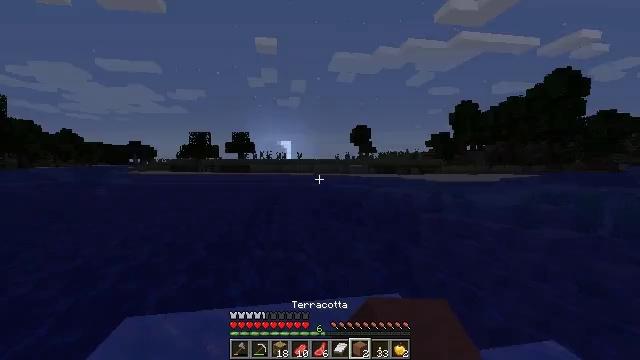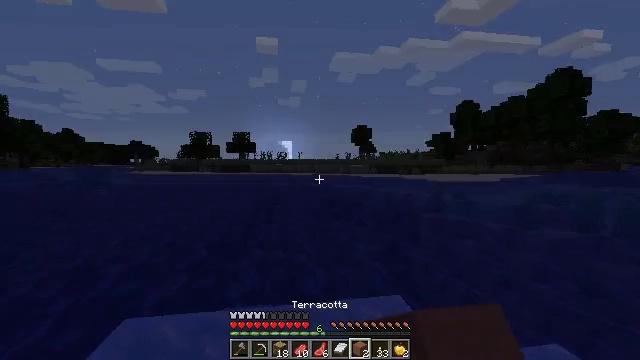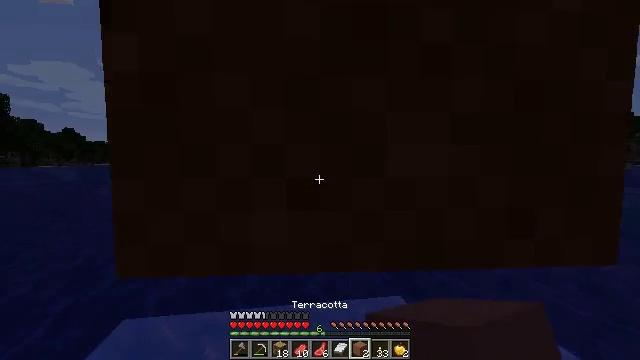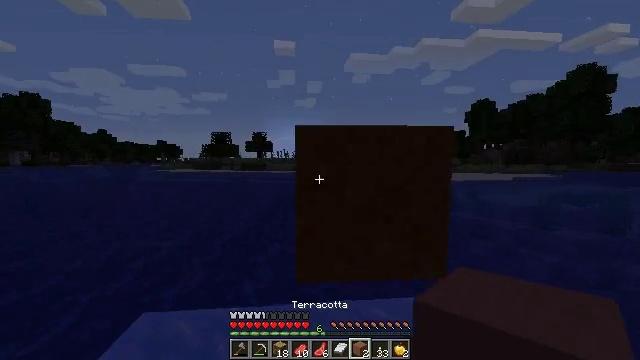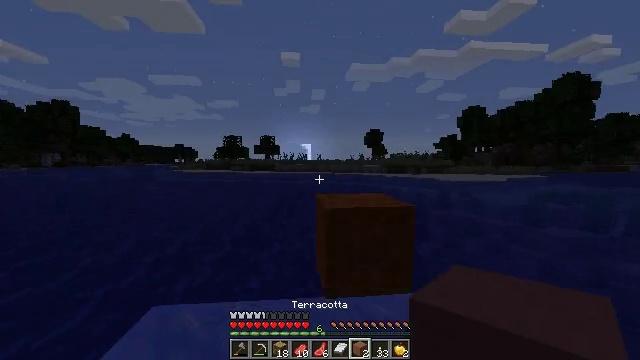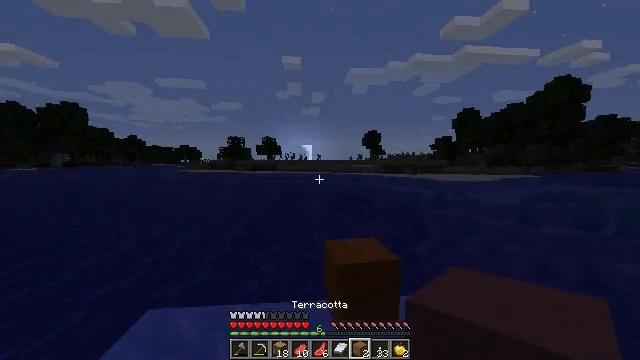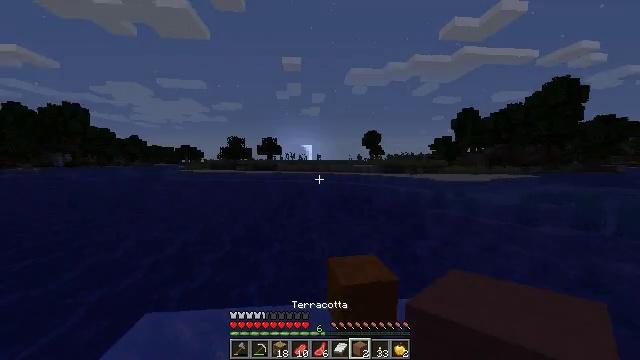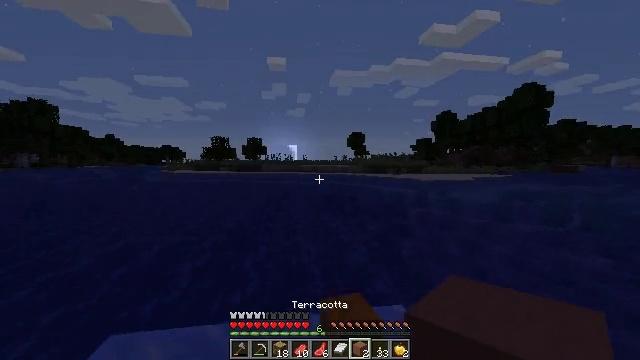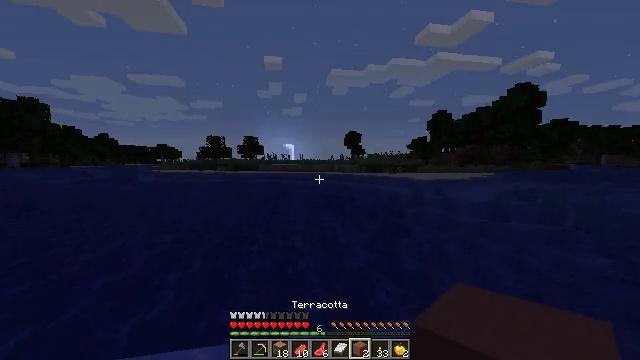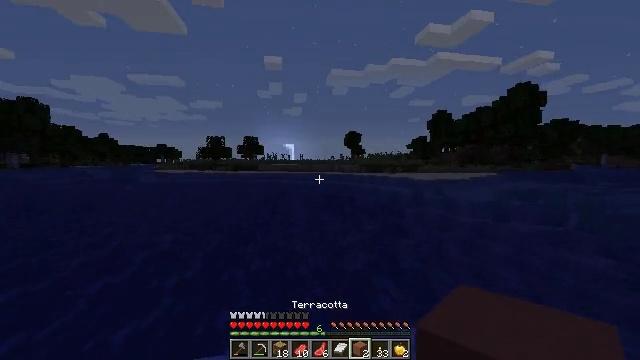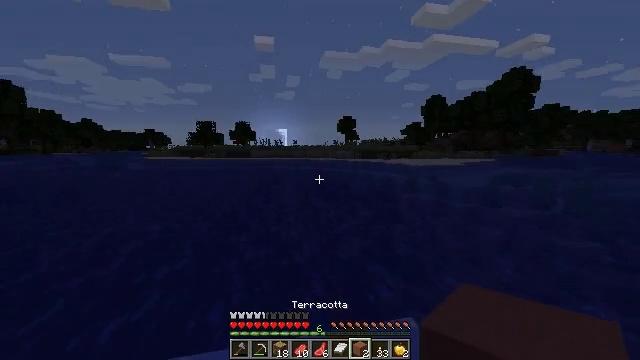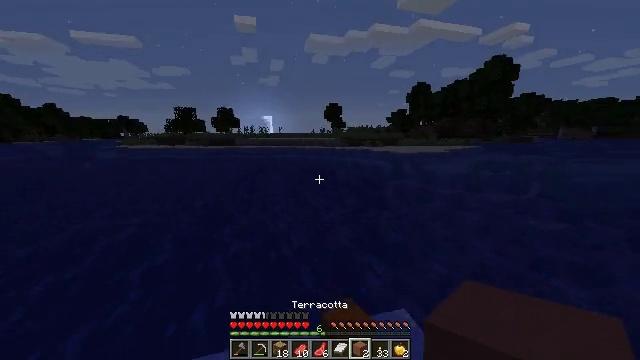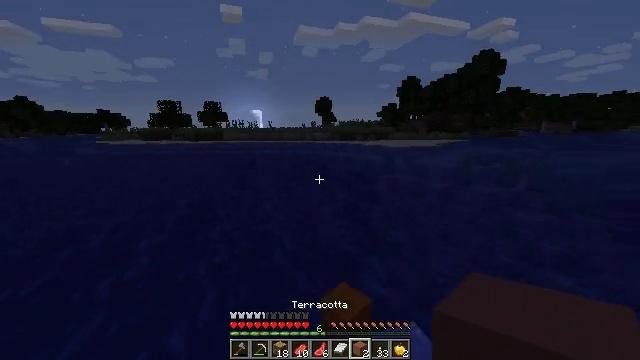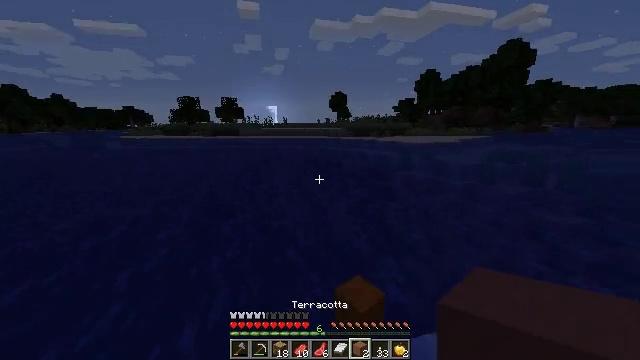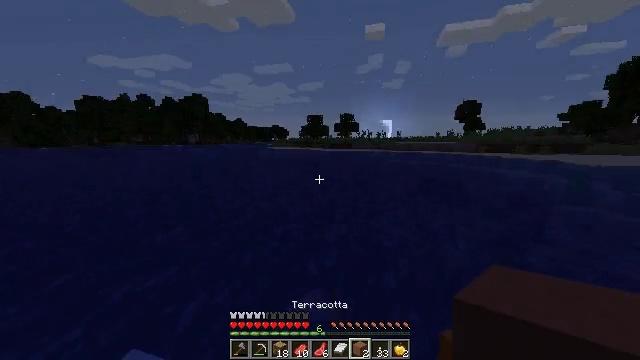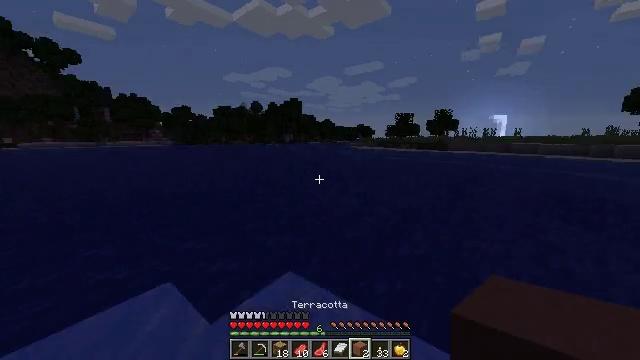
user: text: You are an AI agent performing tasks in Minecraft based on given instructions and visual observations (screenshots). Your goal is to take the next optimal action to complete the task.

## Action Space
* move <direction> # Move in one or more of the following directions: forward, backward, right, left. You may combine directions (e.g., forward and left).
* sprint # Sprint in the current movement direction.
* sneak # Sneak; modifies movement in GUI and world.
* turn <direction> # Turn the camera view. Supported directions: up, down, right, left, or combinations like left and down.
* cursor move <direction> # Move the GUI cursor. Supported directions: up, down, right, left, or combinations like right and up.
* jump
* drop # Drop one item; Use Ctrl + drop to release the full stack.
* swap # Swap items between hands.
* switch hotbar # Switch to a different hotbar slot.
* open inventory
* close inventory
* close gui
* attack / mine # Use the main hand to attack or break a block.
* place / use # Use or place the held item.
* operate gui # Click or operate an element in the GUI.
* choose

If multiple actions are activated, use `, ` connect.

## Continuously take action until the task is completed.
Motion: motion action
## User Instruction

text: Drop some sweet berries.
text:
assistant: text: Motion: move forward
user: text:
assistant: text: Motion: move forward, sprint
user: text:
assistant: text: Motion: move forward, sprint, turn left
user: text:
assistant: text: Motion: move forward, sprint
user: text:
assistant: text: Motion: move forward, sprint
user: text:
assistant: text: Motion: move forward, sprint
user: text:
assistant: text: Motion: move forward, sprint, turn right
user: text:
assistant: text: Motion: move forward, sprint
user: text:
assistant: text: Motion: move forward, sprint
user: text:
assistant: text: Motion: move forward, sprint, turn right and down
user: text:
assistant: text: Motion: move forward, sprint, turn right and down
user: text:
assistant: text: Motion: move forward, sprint, turn right and down
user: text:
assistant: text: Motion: move forward, sprint, turn left and down
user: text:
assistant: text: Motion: move forward and move left, sprint, turn left and up
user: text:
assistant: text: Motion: move forward and move left, sprint, turn left
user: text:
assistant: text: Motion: move forward and move left, sprint, turn left
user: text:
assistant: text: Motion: move forward and move left, sprint
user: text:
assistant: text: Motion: move forward and move left, sprint
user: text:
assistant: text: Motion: move forward, sprint
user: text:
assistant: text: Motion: move forward, sprint
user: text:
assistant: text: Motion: move forward, sprint
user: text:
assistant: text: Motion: move forward, sprint
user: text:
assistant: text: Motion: move forward, sprint
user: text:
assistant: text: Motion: move forward, sprint
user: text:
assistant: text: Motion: move forward, sprint
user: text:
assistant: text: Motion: move forward, sprint
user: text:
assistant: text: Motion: move forward, sprint
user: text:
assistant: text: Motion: move forward, sprint
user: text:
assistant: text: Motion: move forward, sprint
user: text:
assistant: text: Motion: move forward, sprint